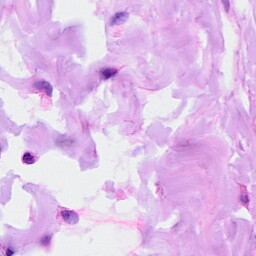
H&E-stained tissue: Ovarian